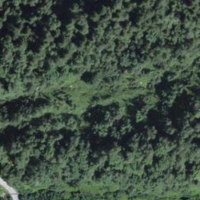
EUNIS habitat code: 31
Species observed at this site:
Achillea macrophylla